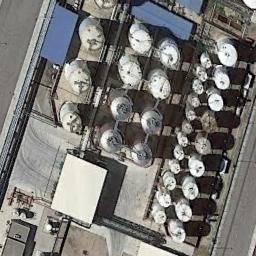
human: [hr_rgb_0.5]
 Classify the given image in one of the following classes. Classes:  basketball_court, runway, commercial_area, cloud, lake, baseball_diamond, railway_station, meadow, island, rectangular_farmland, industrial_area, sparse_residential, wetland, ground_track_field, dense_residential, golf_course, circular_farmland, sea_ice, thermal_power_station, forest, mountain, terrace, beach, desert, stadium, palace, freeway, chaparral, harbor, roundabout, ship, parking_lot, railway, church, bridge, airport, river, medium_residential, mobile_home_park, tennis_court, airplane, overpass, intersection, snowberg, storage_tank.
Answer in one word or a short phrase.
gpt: storage_tank